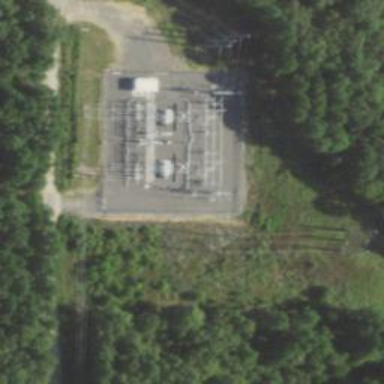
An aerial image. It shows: Outdoor distribution-level power substation enclosed by fence.